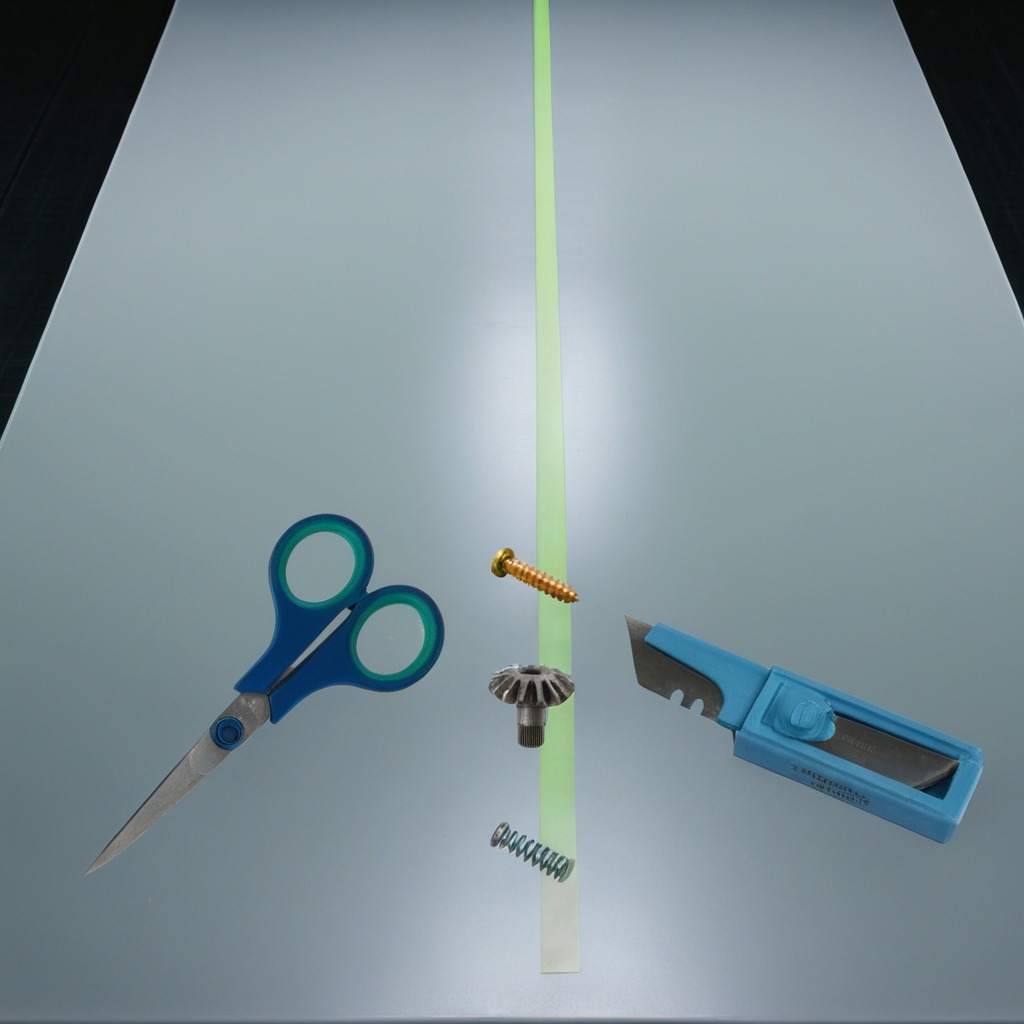
A steel gear with teeth, a utility knife, a metal machine screw, a coiled metal spring, and a pair of scissors are lying on the clean empty table in a railway signal maintenance room.